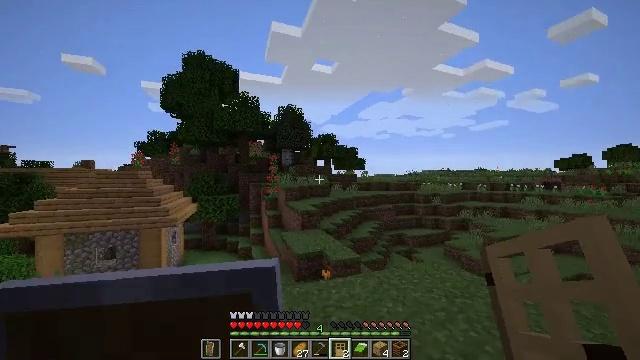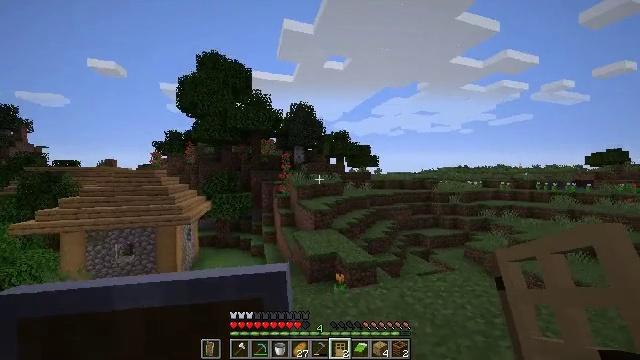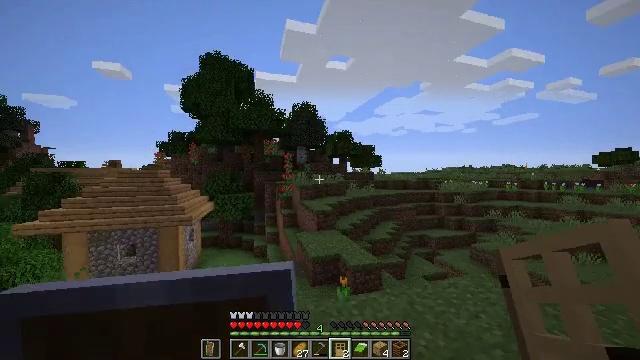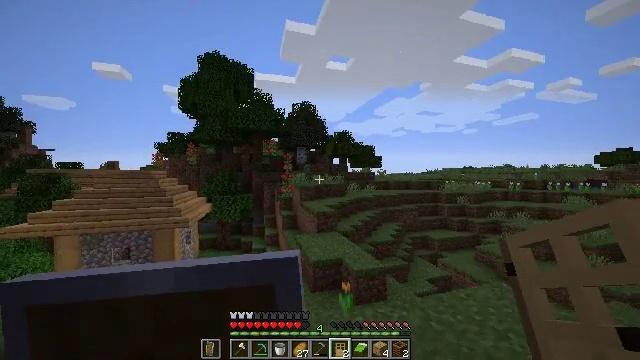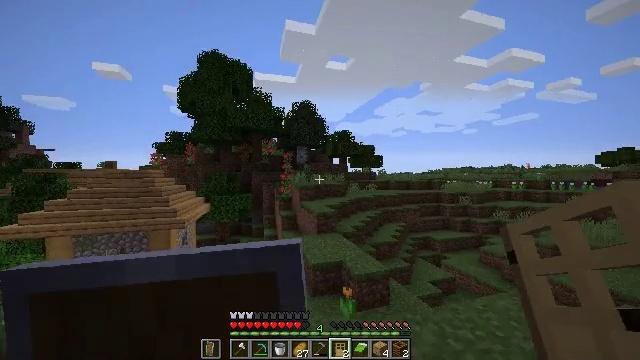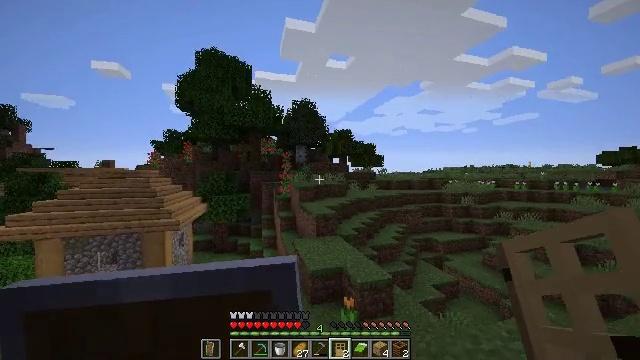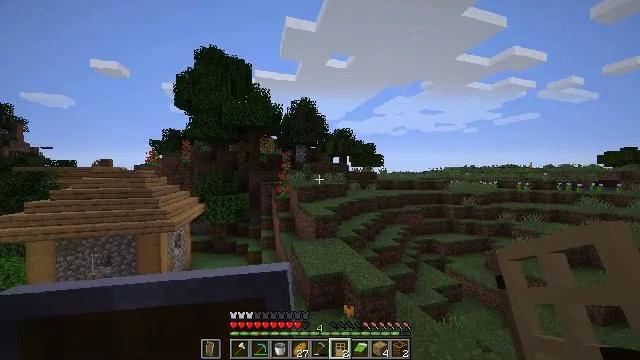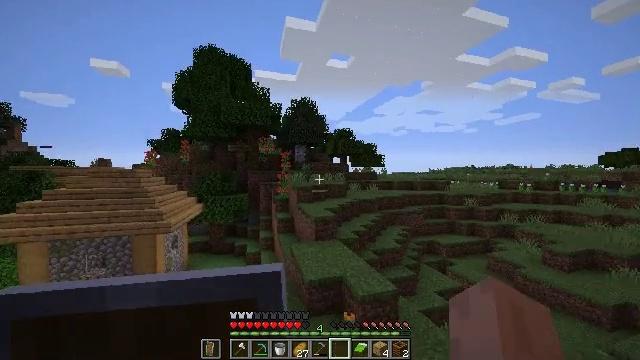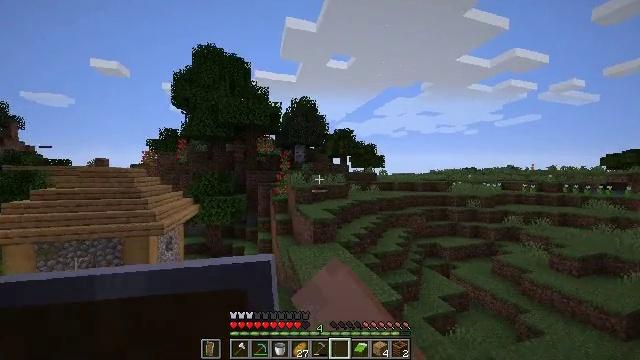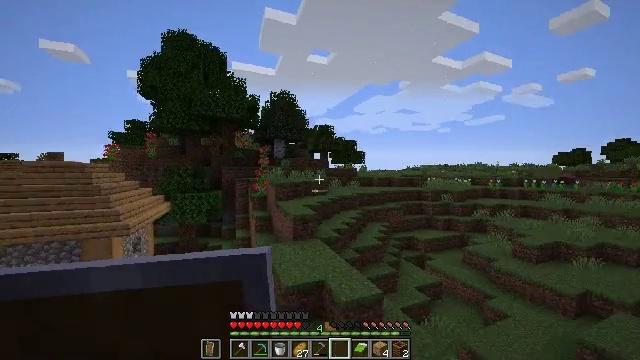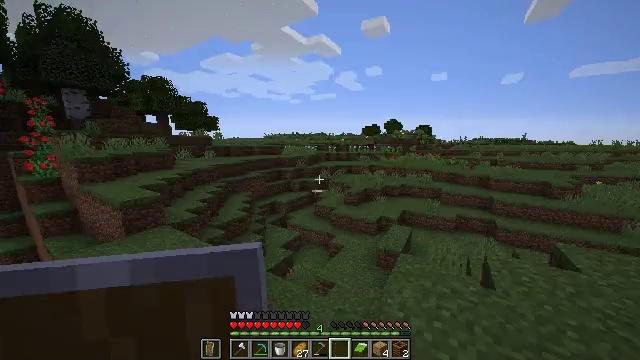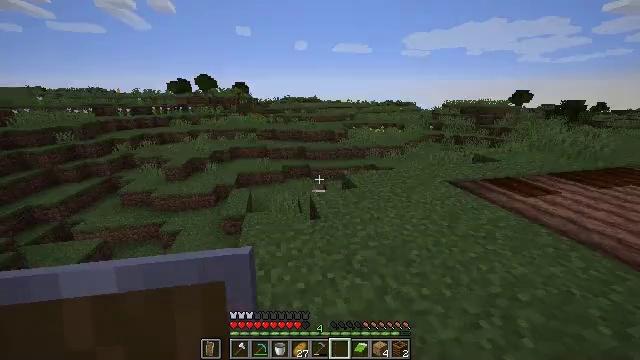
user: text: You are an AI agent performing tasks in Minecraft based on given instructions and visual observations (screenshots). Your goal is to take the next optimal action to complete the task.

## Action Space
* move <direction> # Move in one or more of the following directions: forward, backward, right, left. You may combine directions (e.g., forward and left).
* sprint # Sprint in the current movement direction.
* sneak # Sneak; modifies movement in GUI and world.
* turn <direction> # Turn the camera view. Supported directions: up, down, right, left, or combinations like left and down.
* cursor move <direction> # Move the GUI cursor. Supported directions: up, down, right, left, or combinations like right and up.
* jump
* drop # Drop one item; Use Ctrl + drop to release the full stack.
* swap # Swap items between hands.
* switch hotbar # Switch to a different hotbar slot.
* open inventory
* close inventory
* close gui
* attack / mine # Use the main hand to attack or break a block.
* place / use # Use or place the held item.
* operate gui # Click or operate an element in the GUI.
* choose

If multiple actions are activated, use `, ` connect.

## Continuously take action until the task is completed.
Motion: motion action
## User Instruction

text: Drop an oak door.
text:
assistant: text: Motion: move forward, sprint, turn left
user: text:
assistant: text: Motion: move forward, sprint
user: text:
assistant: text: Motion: move forward, sprint
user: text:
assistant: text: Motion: move forward, sprint
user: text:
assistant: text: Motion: move forward, sprint
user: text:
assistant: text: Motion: move forward, sprint
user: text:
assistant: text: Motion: move forward, sprint, drop
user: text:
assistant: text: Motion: move forward, sprint, drop
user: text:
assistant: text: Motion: move forward, sprint, turn right and down
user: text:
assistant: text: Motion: move forward, sprint, turn right and down
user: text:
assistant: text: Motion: move forward, sprint, turn right and down
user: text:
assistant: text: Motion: sprint